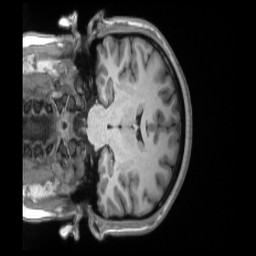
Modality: T1w
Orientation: coronal
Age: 28
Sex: female
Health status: ill
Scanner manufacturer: siemens
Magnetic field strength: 3 T
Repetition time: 2.2 s
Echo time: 0.00157 s